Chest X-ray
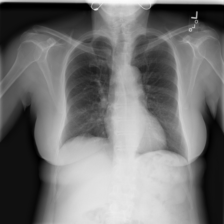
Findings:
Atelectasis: negative
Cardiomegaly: negative
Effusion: negative
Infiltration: negative
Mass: negative
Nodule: negative
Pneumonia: negative
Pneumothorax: negative
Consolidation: negative
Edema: negative
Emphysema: negative
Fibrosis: negative
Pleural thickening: negative
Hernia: negative